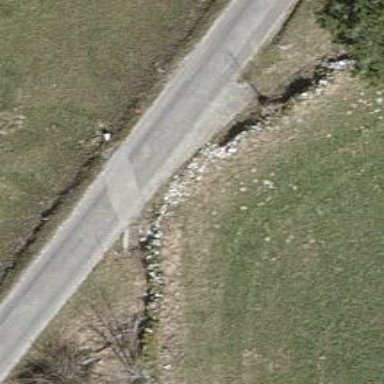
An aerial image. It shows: Wall made of dry stone.